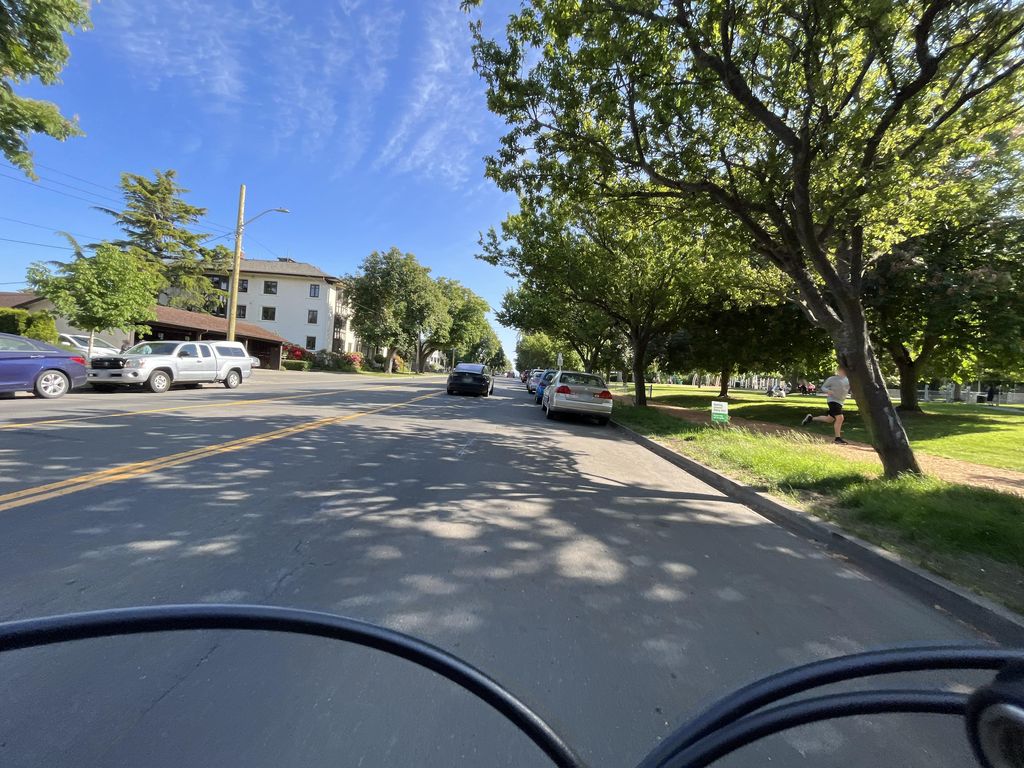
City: victoria